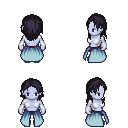
a pixel art fantasy rpg character, female body template, dark elf, purple skin, overskirt, red pants, raven long hairstyle, white cloth bracers, white slippers, four views (front, back, left, right), 2x2 character sprite sheet, small pixel art, hard edges, no anti-aliasing